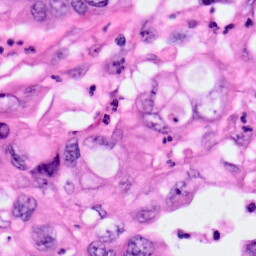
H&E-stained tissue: Pancreatic